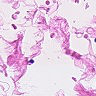
Metastatic tissue present: no